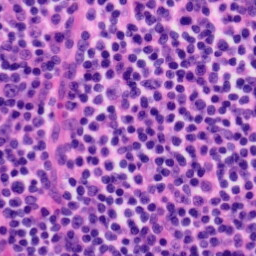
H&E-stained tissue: Tonsil